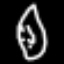
Label: leaf